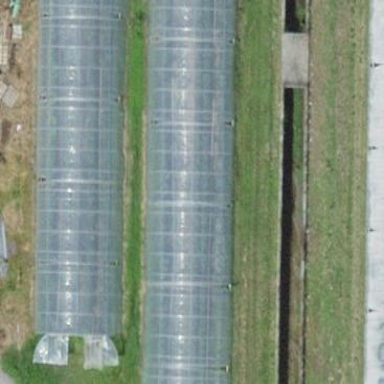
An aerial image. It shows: Greenhouse.